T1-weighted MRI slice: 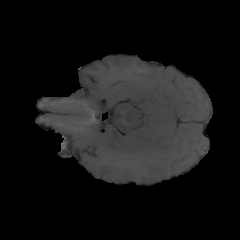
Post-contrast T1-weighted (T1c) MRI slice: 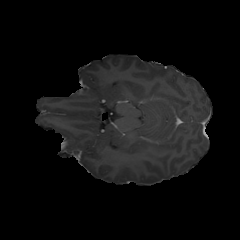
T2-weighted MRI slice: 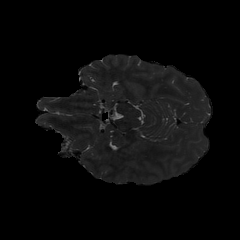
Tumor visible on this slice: yes